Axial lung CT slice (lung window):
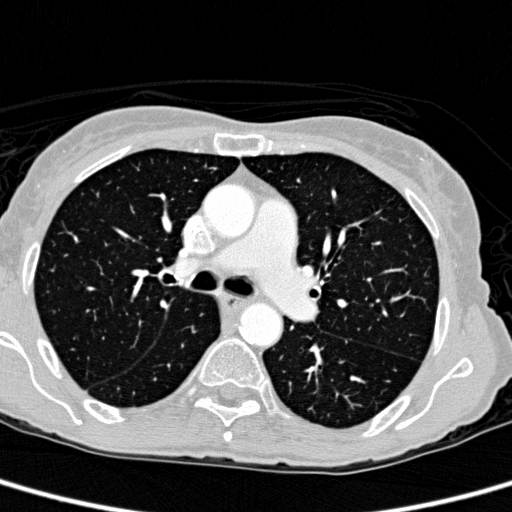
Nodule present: no